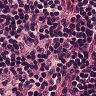
Metastatic tissue present: no